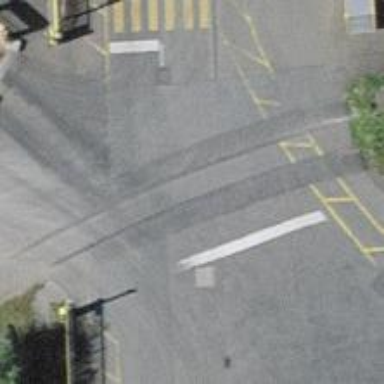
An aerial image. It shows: Uncontrolled level crossing for railway.